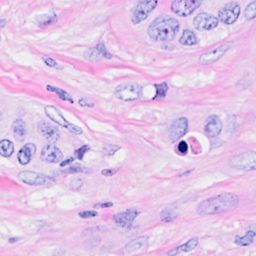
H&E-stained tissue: Breast